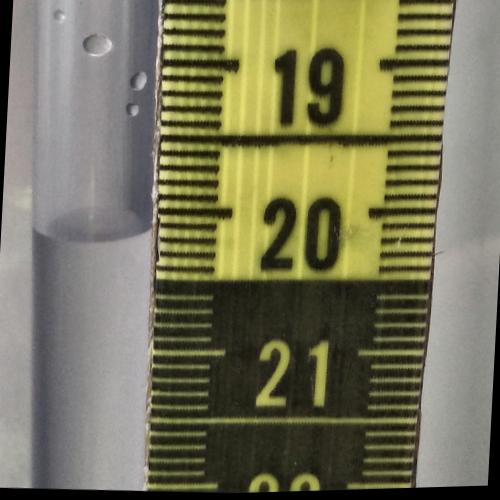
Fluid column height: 20.2 cm